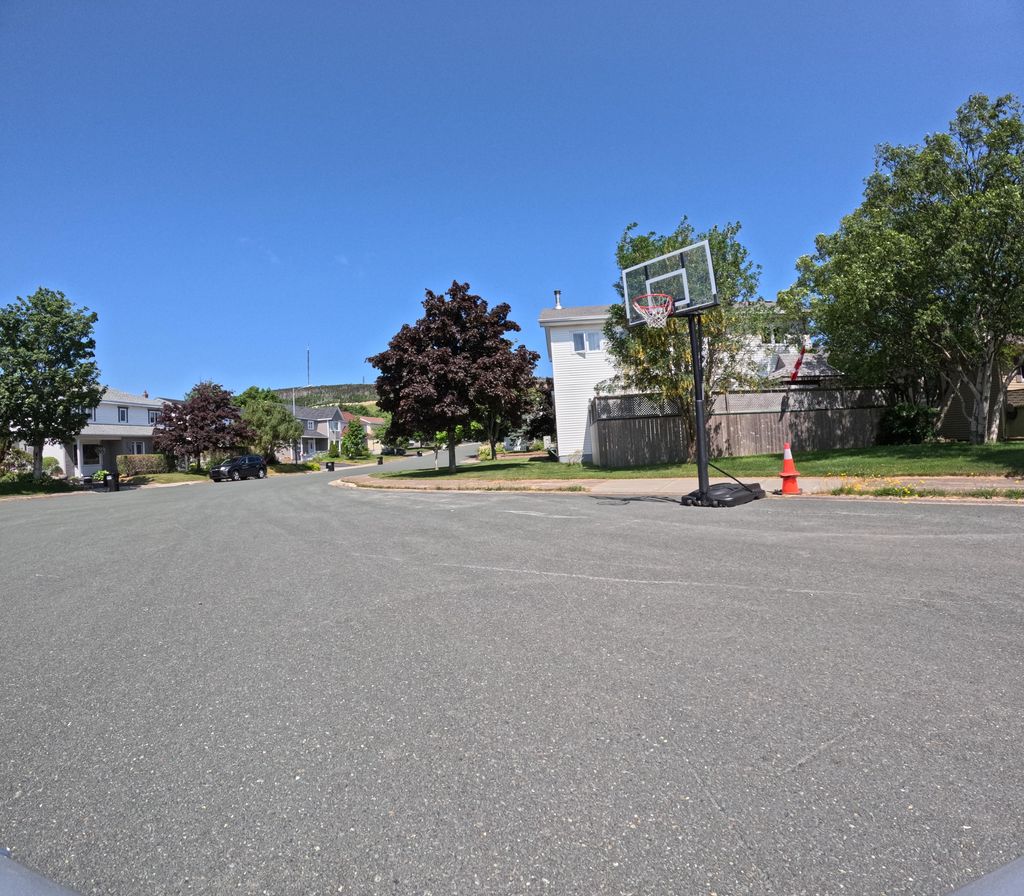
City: st_johns